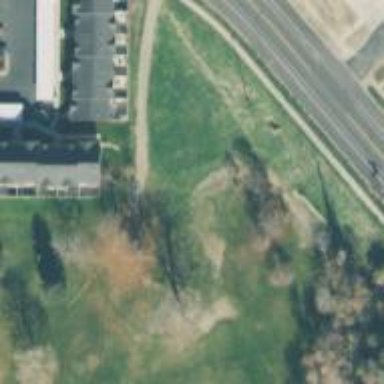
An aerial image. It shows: Disc golf basket.